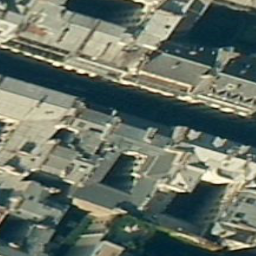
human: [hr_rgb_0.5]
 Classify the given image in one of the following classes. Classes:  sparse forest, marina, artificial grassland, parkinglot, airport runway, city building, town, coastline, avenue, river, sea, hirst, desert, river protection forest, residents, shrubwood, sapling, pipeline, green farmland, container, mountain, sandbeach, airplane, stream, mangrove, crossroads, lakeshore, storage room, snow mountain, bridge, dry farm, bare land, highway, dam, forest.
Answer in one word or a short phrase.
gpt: city building